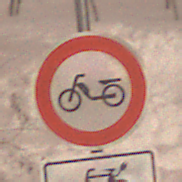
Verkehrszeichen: VerbotMofas
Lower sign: EinspurigeFahrzeugeFrei4
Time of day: Night
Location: Outdoor (Urban)
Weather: Overcast
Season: Winter
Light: Artificial